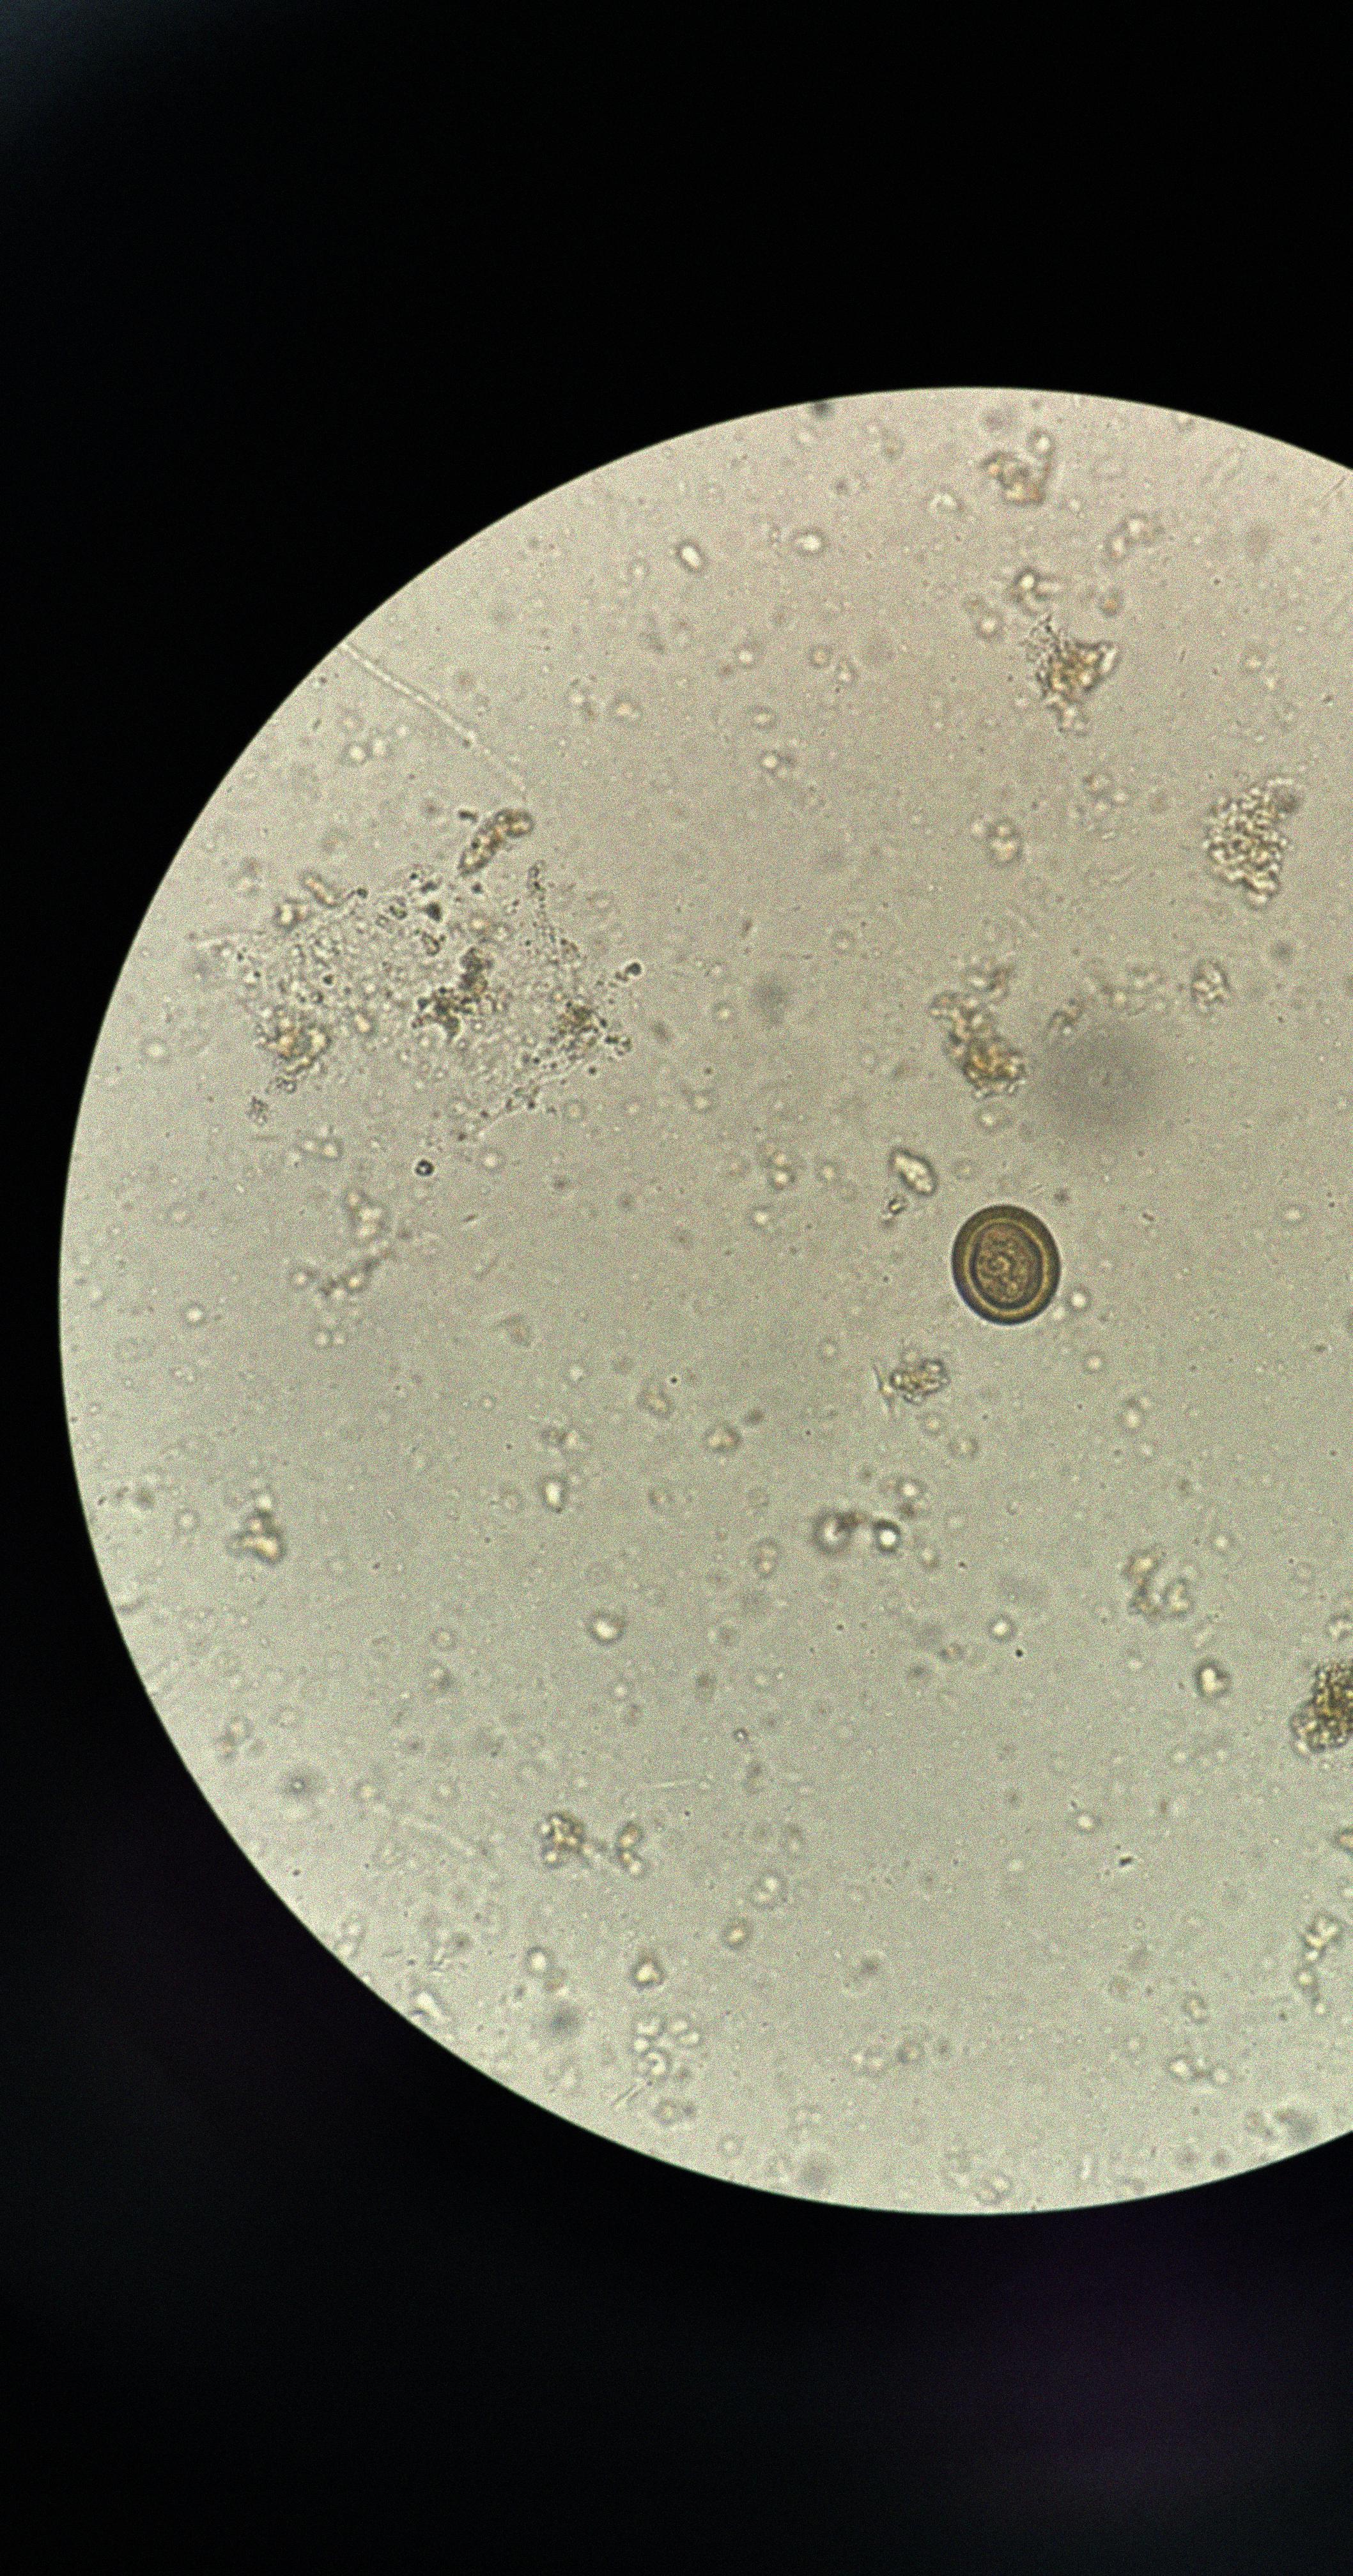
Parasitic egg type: Taenia spp. egg